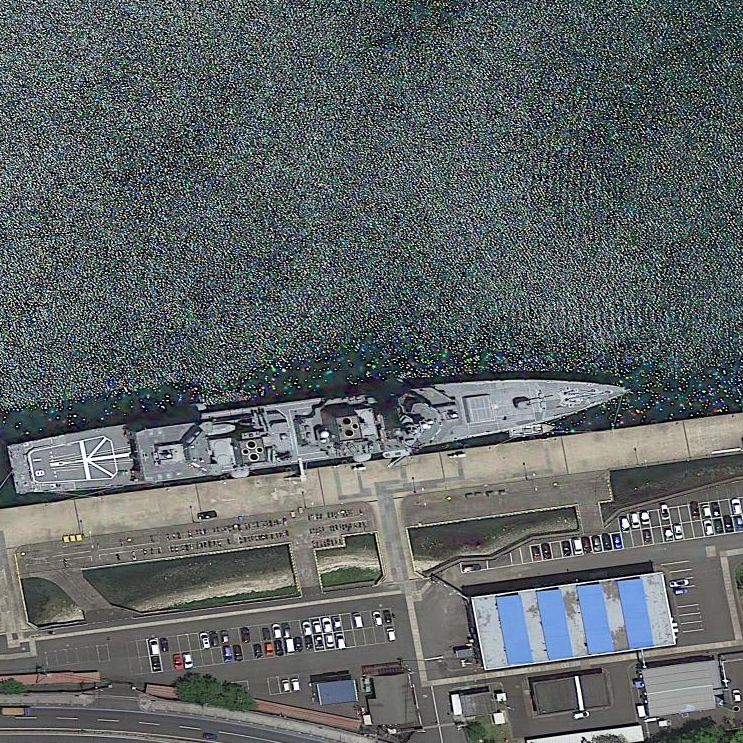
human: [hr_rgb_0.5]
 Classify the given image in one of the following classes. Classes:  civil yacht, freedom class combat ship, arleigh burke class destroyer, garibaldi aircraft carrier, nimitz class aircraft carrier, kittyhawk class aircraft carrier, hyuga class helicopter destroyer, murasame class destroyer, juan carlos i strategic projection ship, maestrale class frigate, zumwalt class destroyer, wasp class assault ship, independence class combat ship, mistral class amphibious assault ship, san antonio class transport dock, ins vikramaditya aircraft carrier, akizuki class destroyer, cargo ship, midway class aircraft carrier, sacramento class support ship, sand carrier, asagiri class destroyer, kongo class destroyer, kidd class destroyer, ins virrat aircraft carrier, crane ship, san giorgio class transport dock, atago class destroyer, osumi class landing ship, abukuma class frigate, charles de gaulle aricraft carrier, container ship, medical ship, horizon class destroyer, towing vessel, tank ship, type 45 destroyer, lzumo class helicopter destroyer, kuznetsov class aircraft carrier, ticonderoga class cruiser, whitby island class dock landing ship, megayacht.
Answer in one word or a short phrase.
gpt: Akizuki class destroyer